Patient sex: M
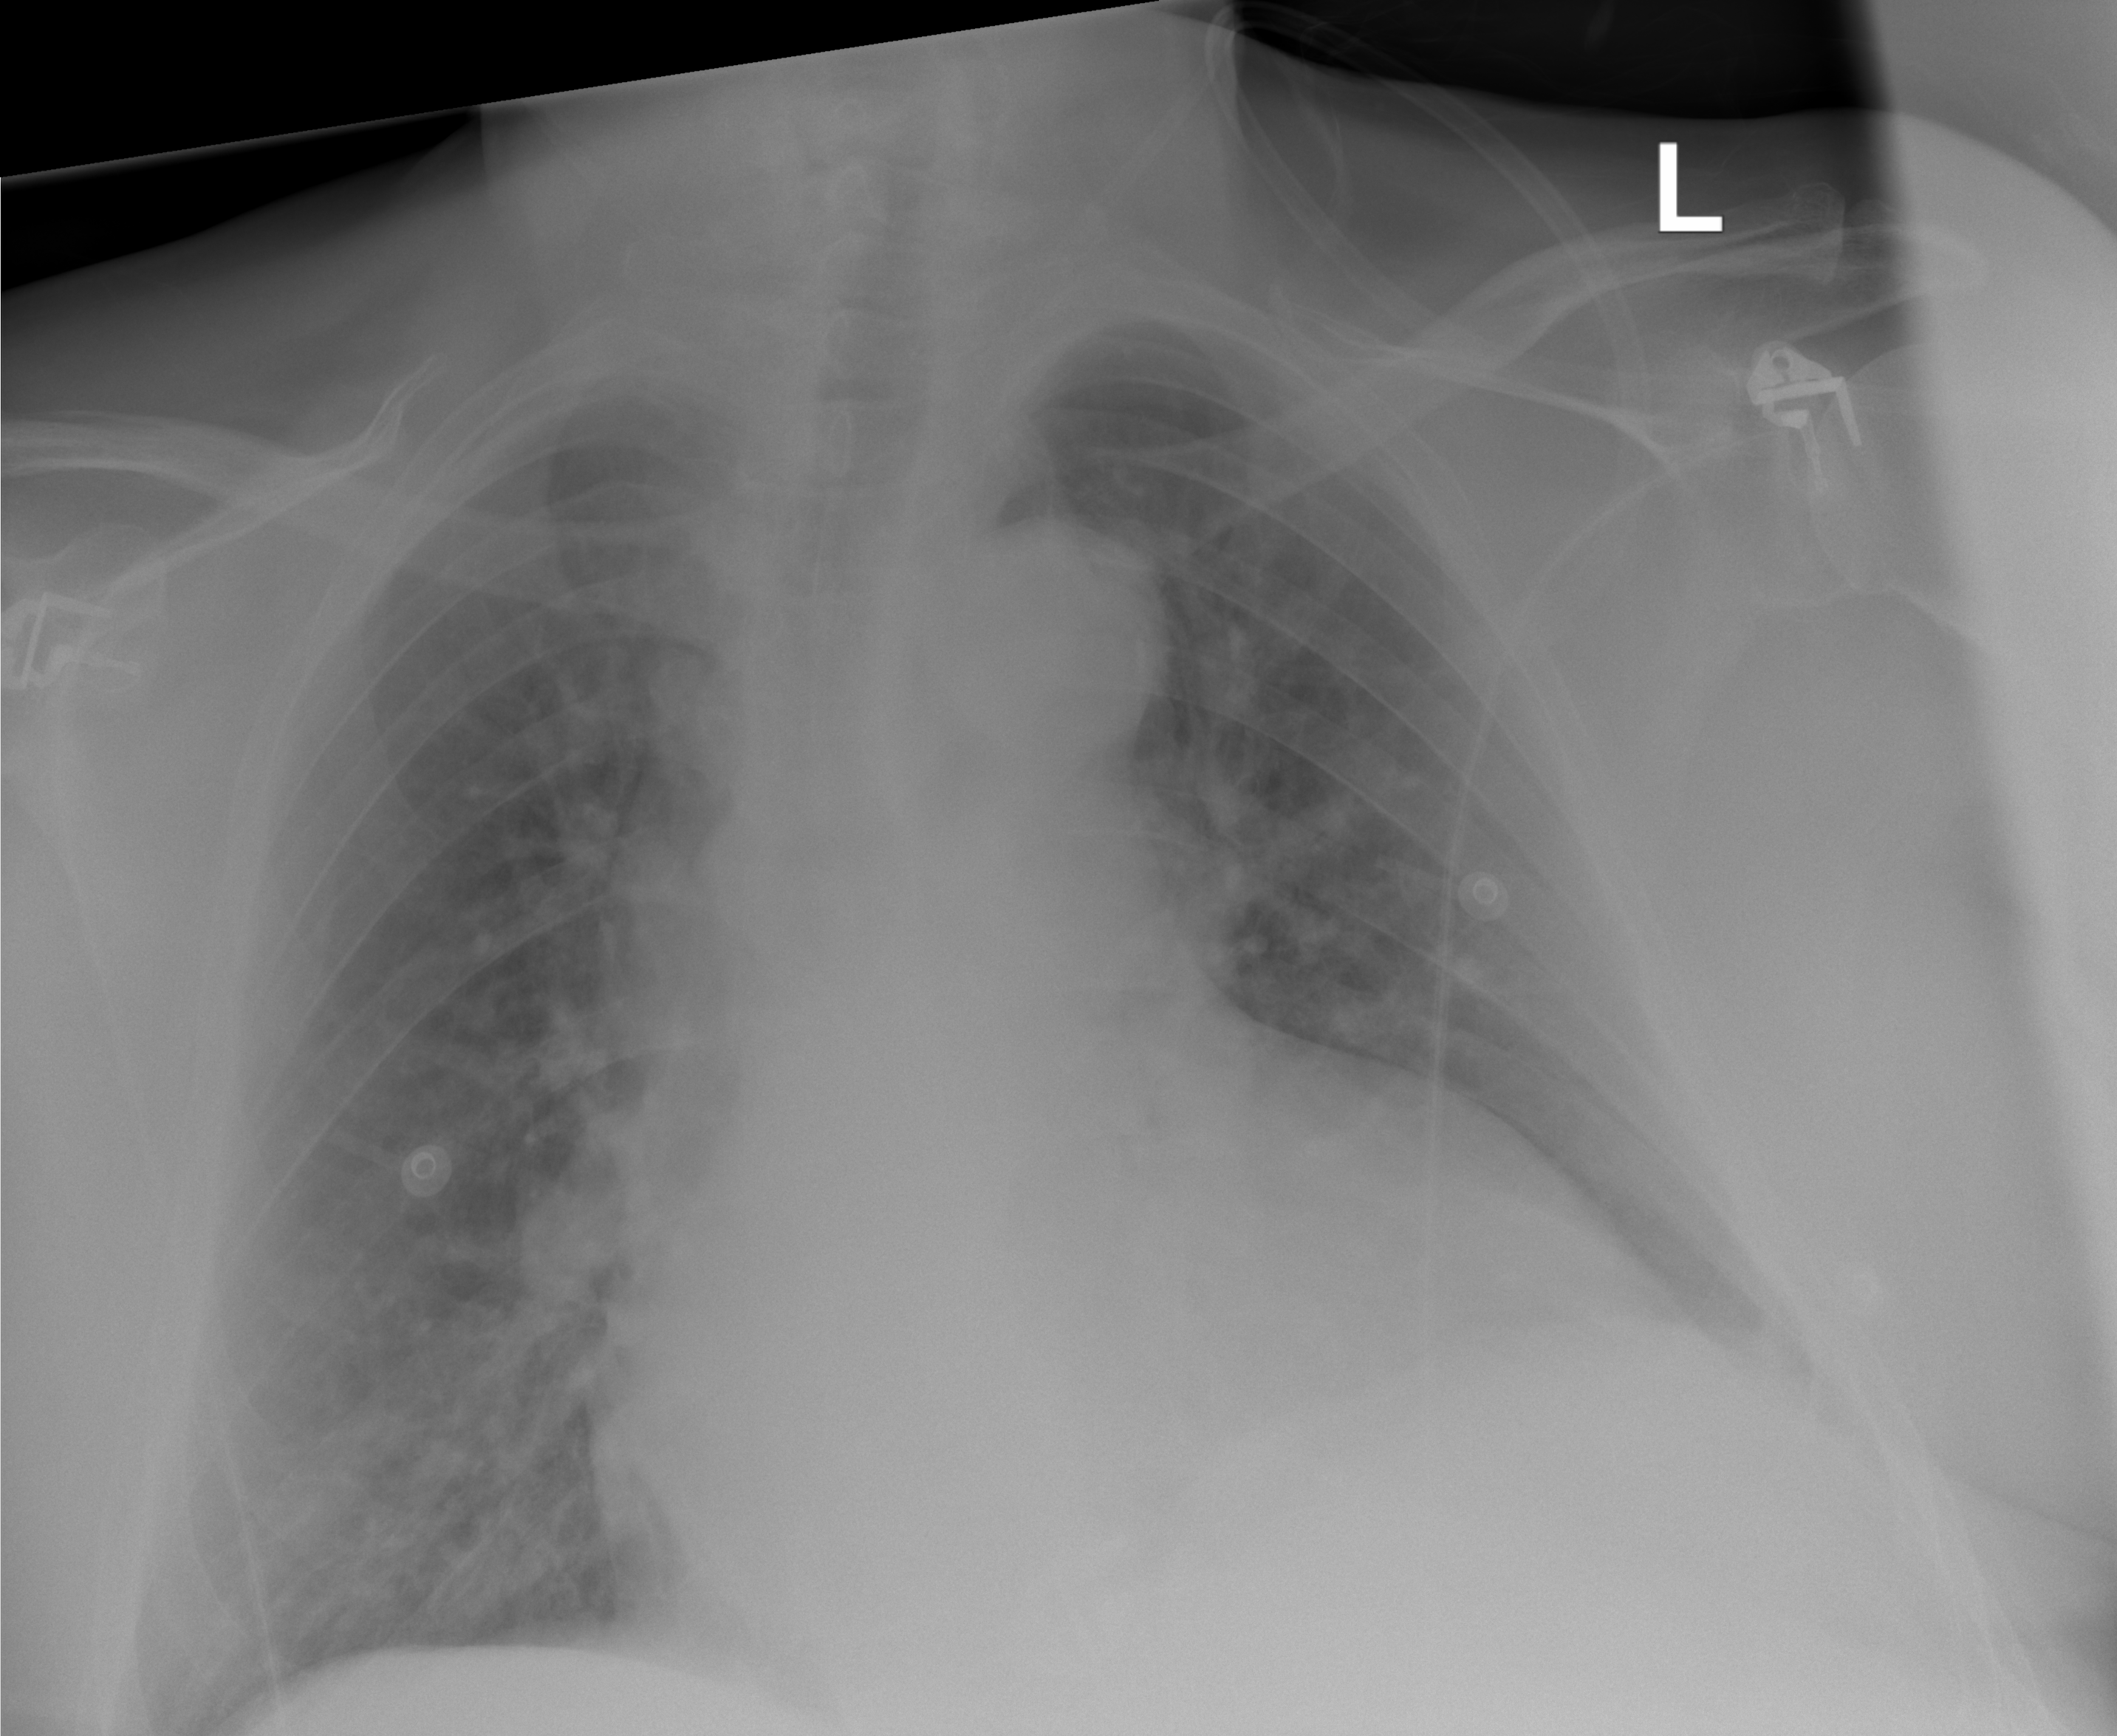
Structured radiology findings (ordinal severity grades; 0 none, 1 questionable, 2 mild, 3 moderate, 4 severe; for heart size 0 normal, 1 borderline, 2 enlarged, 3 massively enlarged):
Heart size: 2
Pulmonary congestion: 2
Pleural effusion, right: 0
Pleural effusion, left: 1
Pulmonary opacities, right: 0
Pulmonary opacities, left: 0
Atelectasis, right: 0
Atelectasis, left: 2